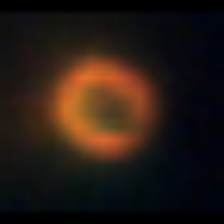
Taxon: NanoPlankton
Group: Other